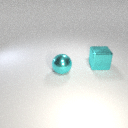
large cyan metal cube behind large cyan metal sphere